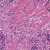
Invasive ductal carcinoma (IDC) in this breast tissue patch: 1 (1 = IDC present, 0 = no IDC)